Question: I am making a application in which i want a linear layout to be displayed on top of the keyboard.When the user closes the keyboard that linear layout should also be gone.
I want it something like this

Layout what i want
'''
<?xml version="1.0" encoding="utf-8"?>
<LinearLayout xmlns:android="http://schemas.android.com/apk/res/android"
android:layout_width="match_parent"
android:layout_height="match_parent"
android:orientation="vertical" >
<RelativeLayout
android:layout_width="match_parent"
android:layout_height="match_parent"
android:layout_weight="1" >
<RelativeLayout
android:id="@+id/root"
android:layout_width="match_parent"
android:layout_height="match_parent" >
<LinearLayout
android:layout_width="match_parent"
android:layout_height="match_parent"
android:orientation="vertical" >
<ImageView
android:id="@+id/iv_Img1"
android:layout_width="match_parent"
android:layout_height="match_parent"
android:layout_weight="1"
android:scaleType="fitXY" />
<ImageView
android:id="@+id/iv_Img2"
android:layout_width="match_parent"
android:layout_height="match_parent"
android:layout_weight="1"
android:scaleType="fitXY" />
</LinearLayout>
</RelativeLayout>
<ImageView
android:id="@+id/iv_Edit"
android:layout_width="wrap_content"
android:layout_height="wrap_content"
android:layout_alignParentTop="true"
android:layout_centerHorizontal="true"
android:padding="5dp"
android:scaleType="center"
android:src="@drawable/cam" />
</RelativeLayout>
<LinearLayout
android:id="@+id/llEditOptions"
android:layout_width="match_parent"
android:layout_height="wrap_content"
android:layout_marginBottom="5dp"
android:layout_marginTop="5dp"
android:layout_weight="0"
android:visibility="gone" >
<RelativeLayout
android:layout_width="match_parent"
android:layout_height="wrap_content"
android:layout_alignParentBottom="true" >
<ImageView
android:id="@+id/iv_background"
android:layout_width="wrap_content"
android:layout_height="wrap_content"
android:layout_centerVertical="true"
android:layout_marginRight="50dp"
android:layout_toLeftOf="@+id/iv_font"
android:scaleType="center"
android:src="@drawable/save_1" />
<ImageView
android:id="@+id/iv_font"
android:layout_width="wrap_content"
android:layout_height="wrap_content"
android:layout_centerInParent="true"
android:scaleType="center"
android:src="@drawable/cam" />
<ImageView
android:id="@+id/iv_size"
android:layout_width="wrap_content"
android:layout_height="wrap_content"
android:layout_centerVertical="true"
android:layout_marginLeft="50dp"
android:layout_toRightOf="@+id/iv_font"
android:scaleType="center"
android:src="@drawable/share_1" />
</RelativeLayout>
</LinearLayout>
<LinearLayout
android:id="@+id/llCamOptions"
android:layout_width="match_parent"
android:layout_height="wrap_content"
android:layout_marginBottom="5dp"
android:layout_marginTop="5dp"
android:layout_weight="0" >
<RelativeLayout
android:layout_width="match_parent"
android:layout_height="wrap_content" >
<ImageView
android:id="@+id/iv_Save"
android:layout_width="wrap_content"
android:layout_height="wrap_content"
android:layout_centerVertical="true"
android:layout_marginRight="50dp"
android:layout_toLeftOf="@+id/iv_Camera"
android:scaleType="center"
android:src="@drawable/save_1" />
<ImageView
android:id="@+id/iv_Camera"
android:layout_width="wrap_content"
android:layout_height="wrap_content"
android:layout_centerInParent="true"
android:scaleType="center"
android:src="@drawable/cam" />
<ImageView
android:id="@+id/iv_Share"
android:layout_width="wrap_content"
android:layout_height="wrap_content"
android:layout_centerVertical="true"
android:layout_marginLeft="50dp"
android:layout_toRightOf="@+id/iv_Camera"
android:scaleType="center"
android:src="@drawable/share_1" />
</RelativeLayout>
</LinearLayout>
</LinearLayout>
'''
This is from ios phone but can we implement this functionality in android???
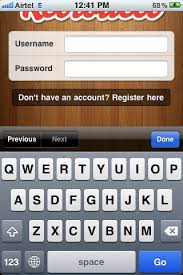
Answer: When the keyboard is shown the whole layout is squashed because there is less space available. All you have to do is align the 'LinearLayout' to the bottom of the screen and it will be displayed directly above the keyboard. You could for example use a layout like this:
'''
<?xml version="1.0" encoding="utf-8"?>
<RelativeLayout xmlns:android="http://schemas.android.com/apk/res/android"
android:layout_width="match_parent"
android:layout_height="match_parent">
<ScrollView
android:layout_width="match_parent"
android:layout_height="match_parent"
android:paddingBottom="60dp"
android:clipToPadding="false">
<RelativeLayout
android:id="@+id/rlContent"
android:layout_width="match_parent"
android:layout_height="wrap_content">
... // The content of your layout goes here
</RelativeLayout>
</ScrollView>
<LinearLayout
android:id="@+id/llFooter"
android:layout_width="match_parent"
android:layout_height="60dp"
android:orientation="horizontal"
android:layout_alignParentBottom="true">
// This LinearLayout will be aligned to the
// bottom of the screen and displayed above your keyboard
</LinearLayout>
</RelativeLayout>
'''
The 'ScrollView' is just there to make your layout scrollable when the keyboard opens and there isn't enough room anymore to display all of it at once. The 'LinearLayout' at the bottom will be positioned independently at the bottom of the screen and overlap anything else.
The 'ScrollView' also has a padding which is equal to the size of the footer 'View' and has 'clipToPadding' set to 'false'. This means the 'ScrollView' can use paddings to display content. You need this or otherwise the bottom part of your layout would be hidden behind the 'LinearLayout' at the bottom. You can make the 'LinearLayout' a little transparent for a nice effect when scrolling.